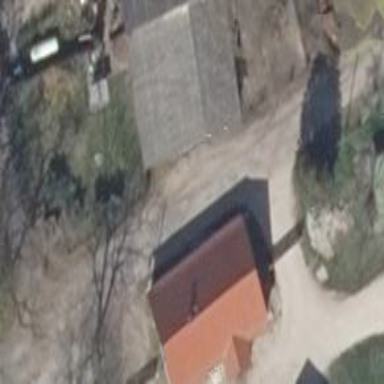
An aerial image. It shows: Farm auxiliary building with gabled roof.